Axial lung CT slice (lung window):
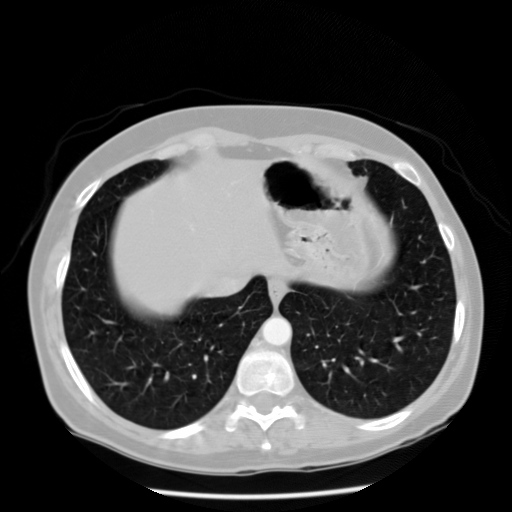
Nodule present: no